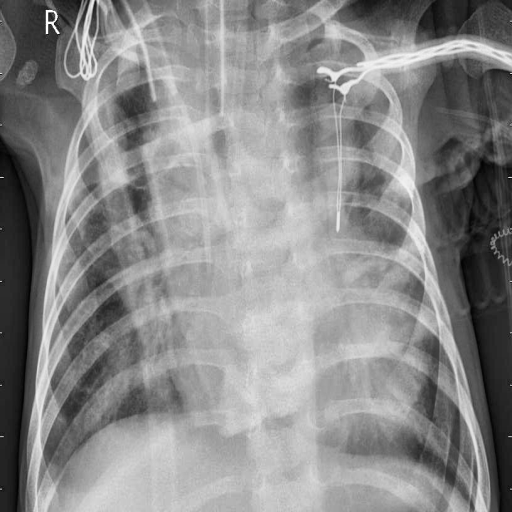
Finding: PNEUMONIA